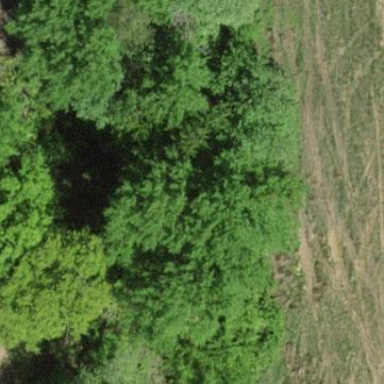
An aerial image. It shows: Forest area.